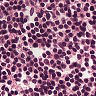
Metastatic tissue present: no